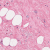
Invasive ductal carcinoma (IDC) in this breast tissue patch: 0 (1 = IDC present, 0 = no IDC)